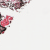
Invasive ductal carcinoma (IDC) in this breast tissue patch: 0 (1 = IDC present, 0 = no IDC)